Interaction volume radius: 10 \u00c5
Interaction volume height: 30 \u00c5
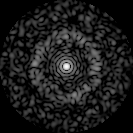
Disorder parameter: 0.8424